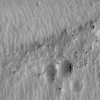
Atmospheric dust classification: not_dusty